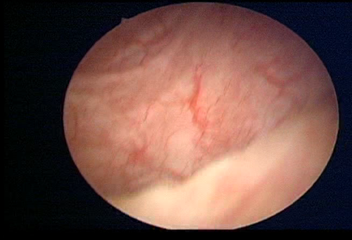
Modality: WLC
Class: Normal mucosa
Bladder cancer association: No